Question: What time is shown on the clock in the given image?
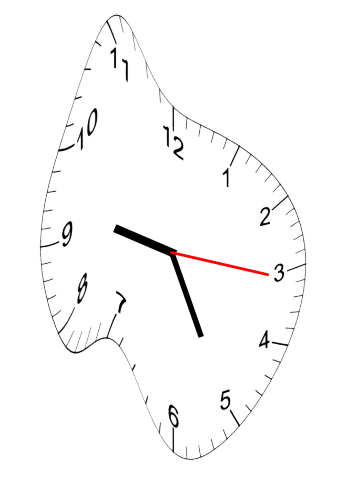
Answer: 09:25:16